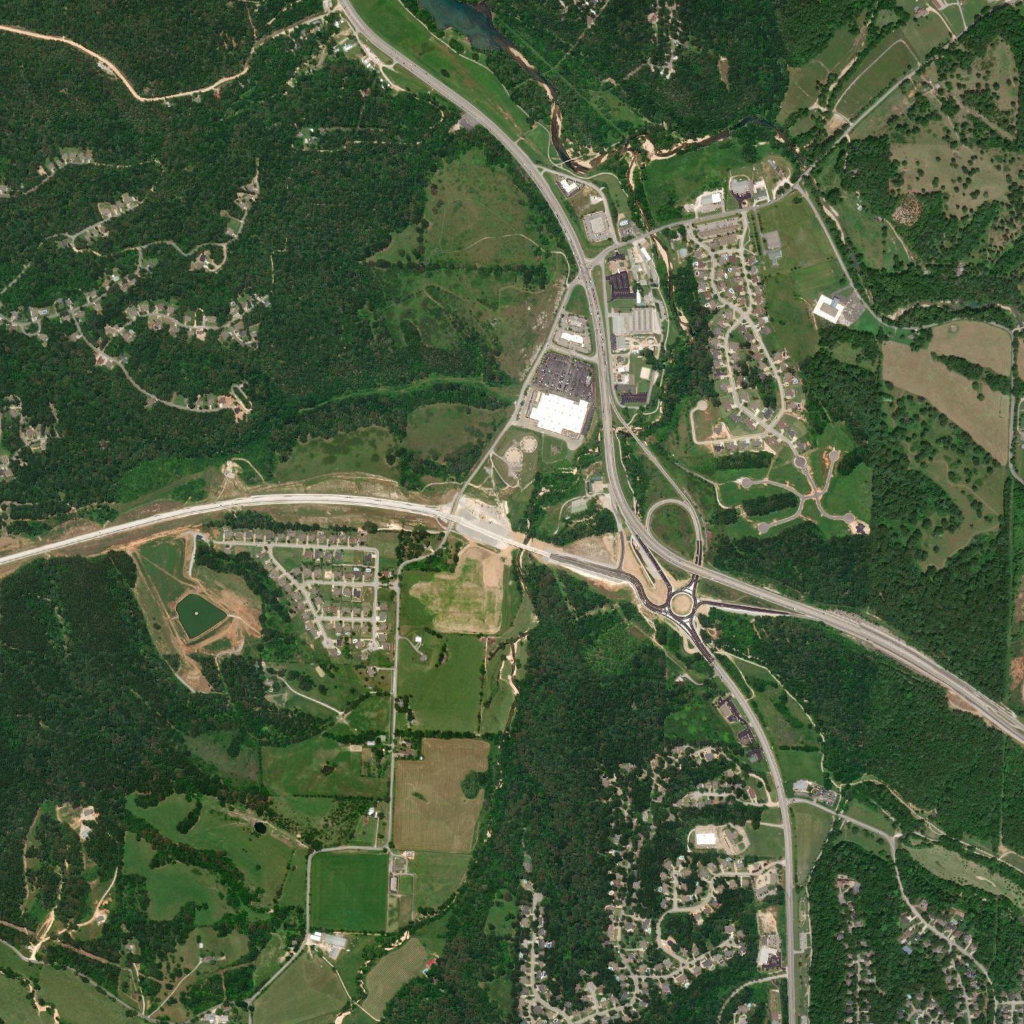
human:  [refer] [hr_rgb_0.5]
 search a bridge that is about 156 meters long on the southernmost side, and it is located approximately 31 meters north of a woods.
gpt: <box>[[48, 52, 53, 54, 0]]</box>

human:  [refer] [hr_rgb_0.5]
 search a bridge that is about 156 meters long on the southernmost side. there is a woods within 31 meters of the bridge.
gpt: <box>[[48, 52, 53, 54, 0]]</box>

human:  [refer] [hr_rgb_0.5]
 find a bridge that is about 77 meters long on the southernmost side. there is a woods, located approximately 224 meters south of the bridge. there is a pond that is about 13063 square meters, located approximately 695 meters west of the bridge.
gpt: <box>[[42, 49, 45, 51, 0]]</box>